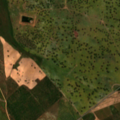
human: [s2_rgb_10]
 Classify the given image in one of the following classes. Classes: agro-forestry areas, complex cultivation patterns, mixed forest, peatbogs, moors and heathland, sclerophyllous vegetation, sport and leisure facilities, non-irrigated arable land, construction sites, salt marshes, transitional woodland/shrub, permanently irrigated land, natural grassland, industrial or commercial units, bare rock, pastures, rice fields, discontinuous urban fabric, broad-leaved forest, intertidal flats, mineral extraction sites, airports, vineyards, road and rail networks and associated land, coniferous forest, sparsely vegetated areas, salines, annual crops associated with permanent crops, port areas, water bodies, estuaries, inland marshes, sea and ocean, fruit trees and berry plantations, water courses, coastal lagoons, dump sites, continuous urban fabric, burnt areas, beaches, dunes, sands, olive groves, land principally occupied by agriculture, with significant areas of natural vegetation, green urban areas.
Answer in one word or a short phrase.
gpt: continuous urban fabric